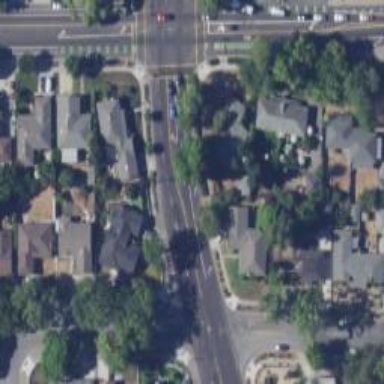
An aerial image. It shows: Secondary road with asphalt surface. There is separate sidewalk along residential buildings.